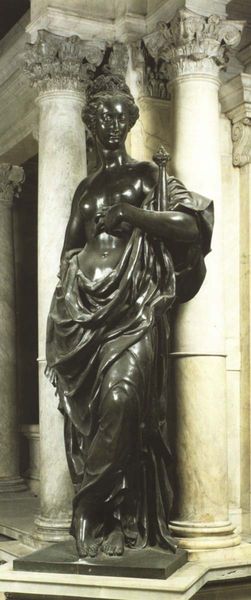
Titel: Eckfigur vom Grabmal Heinrichs II. und der Katharina von Medici, Justitia
Künstler: Germain Pilon
Standort: Saint-Denis, Abteikirche (EU - F)
Schlagwörter: akt, nackt, umhang, weiß, brust, busen, frau, marmor, schwarz, säule, säulen, tuch, arm, falten, sockel, stein, kirche, figur, gewand, mantel, krone, schulter, skulptur, statue, stab, füsse, columns, crown, hands, white, black, dark, dress, hair, robe, woman, glänzend, nabel, bauch, bronze, faltenwurf, granit, halbakt, hochsteckfrisur, podest, bauchnabel, knie, fuss, schwert, allegorie, kapitelle, kapitell, man, naked, nude, roman, stone, feet, heilige, light, basis, shawl, allegory, sculpture, zepter, marble, draped, toga, temple, foot, cloth, breasts, goddess, godess, pillar, scepter, sceptre, standing, staff, navel, womn, gekrönt, queen, draping, ivory, pillars, attribute, nipple, pilars, busen brust, polished, granite, cornices, shiney, eukalyptus, 'bronze, female figure, darke